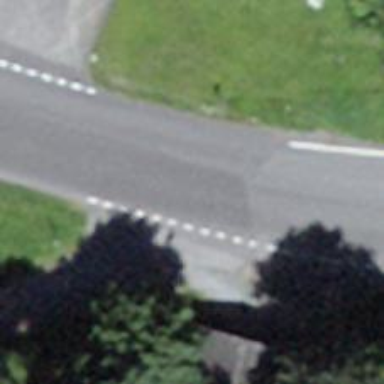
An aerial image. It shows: Secondary road.